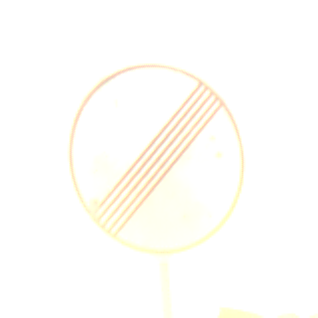
Verkehrszeichen: EndeSaemtlicherBegrenzungen
Umgebung: Outdoor, Nature
Tageszeit: Night
Wetter: Clear
Licht: Natural
Jahreszeit: NotSpecified
Kontrast: LowContrast